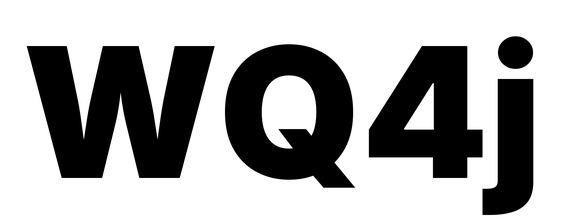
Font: Inter_Black